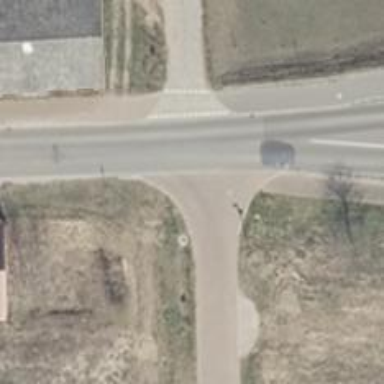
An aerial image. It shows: Road with "give way" sign.